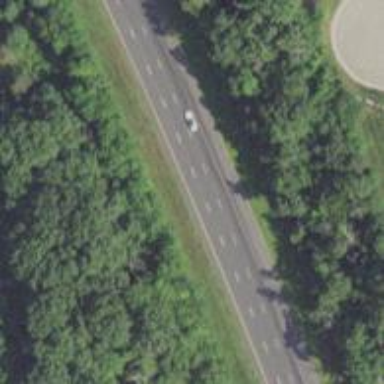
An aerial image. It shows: Asphalt motorway.